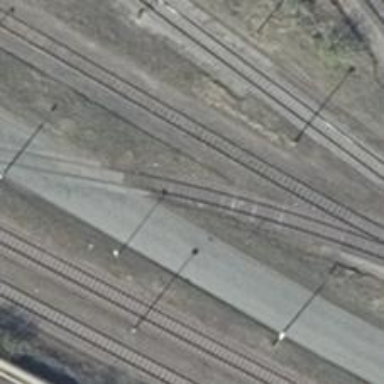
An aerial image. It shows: Railway yard in service.